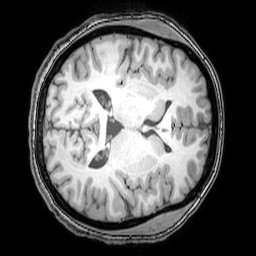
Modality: T1w
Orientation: axial
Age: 21
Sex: female
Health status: healthy
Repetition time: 0.081 s
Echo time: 0.037 s